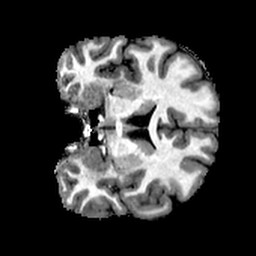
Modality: T1w
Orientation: coronal
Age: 29
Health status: healthy
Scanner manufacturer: philips
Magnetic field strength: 3 T
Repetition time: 0.007828 s
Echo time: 0.003592 s